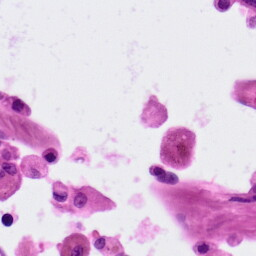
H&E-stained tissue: Lung